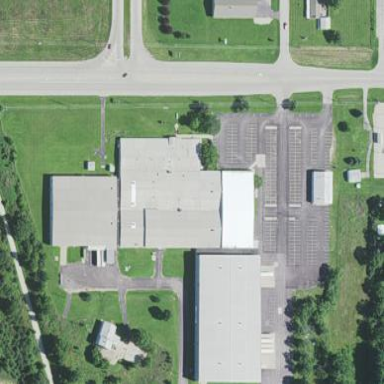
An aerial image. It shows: Commercial building used for commercial purposes.